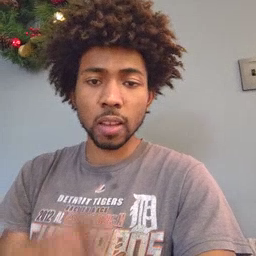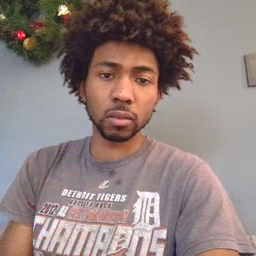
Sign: find